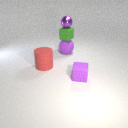
large red rubber cylinder to the left of small purple rubber cube